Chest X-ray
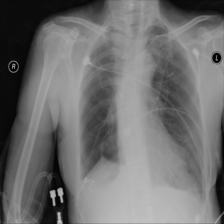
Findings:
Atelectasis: negative
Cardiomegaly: positive
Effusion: positive
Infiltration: negative
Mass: negative
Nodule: negative
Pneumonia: negative
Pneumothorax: negative
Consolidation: negative
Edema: negative
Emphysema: negative
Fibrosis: negative
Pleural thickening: negative
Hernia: negative